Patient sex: M
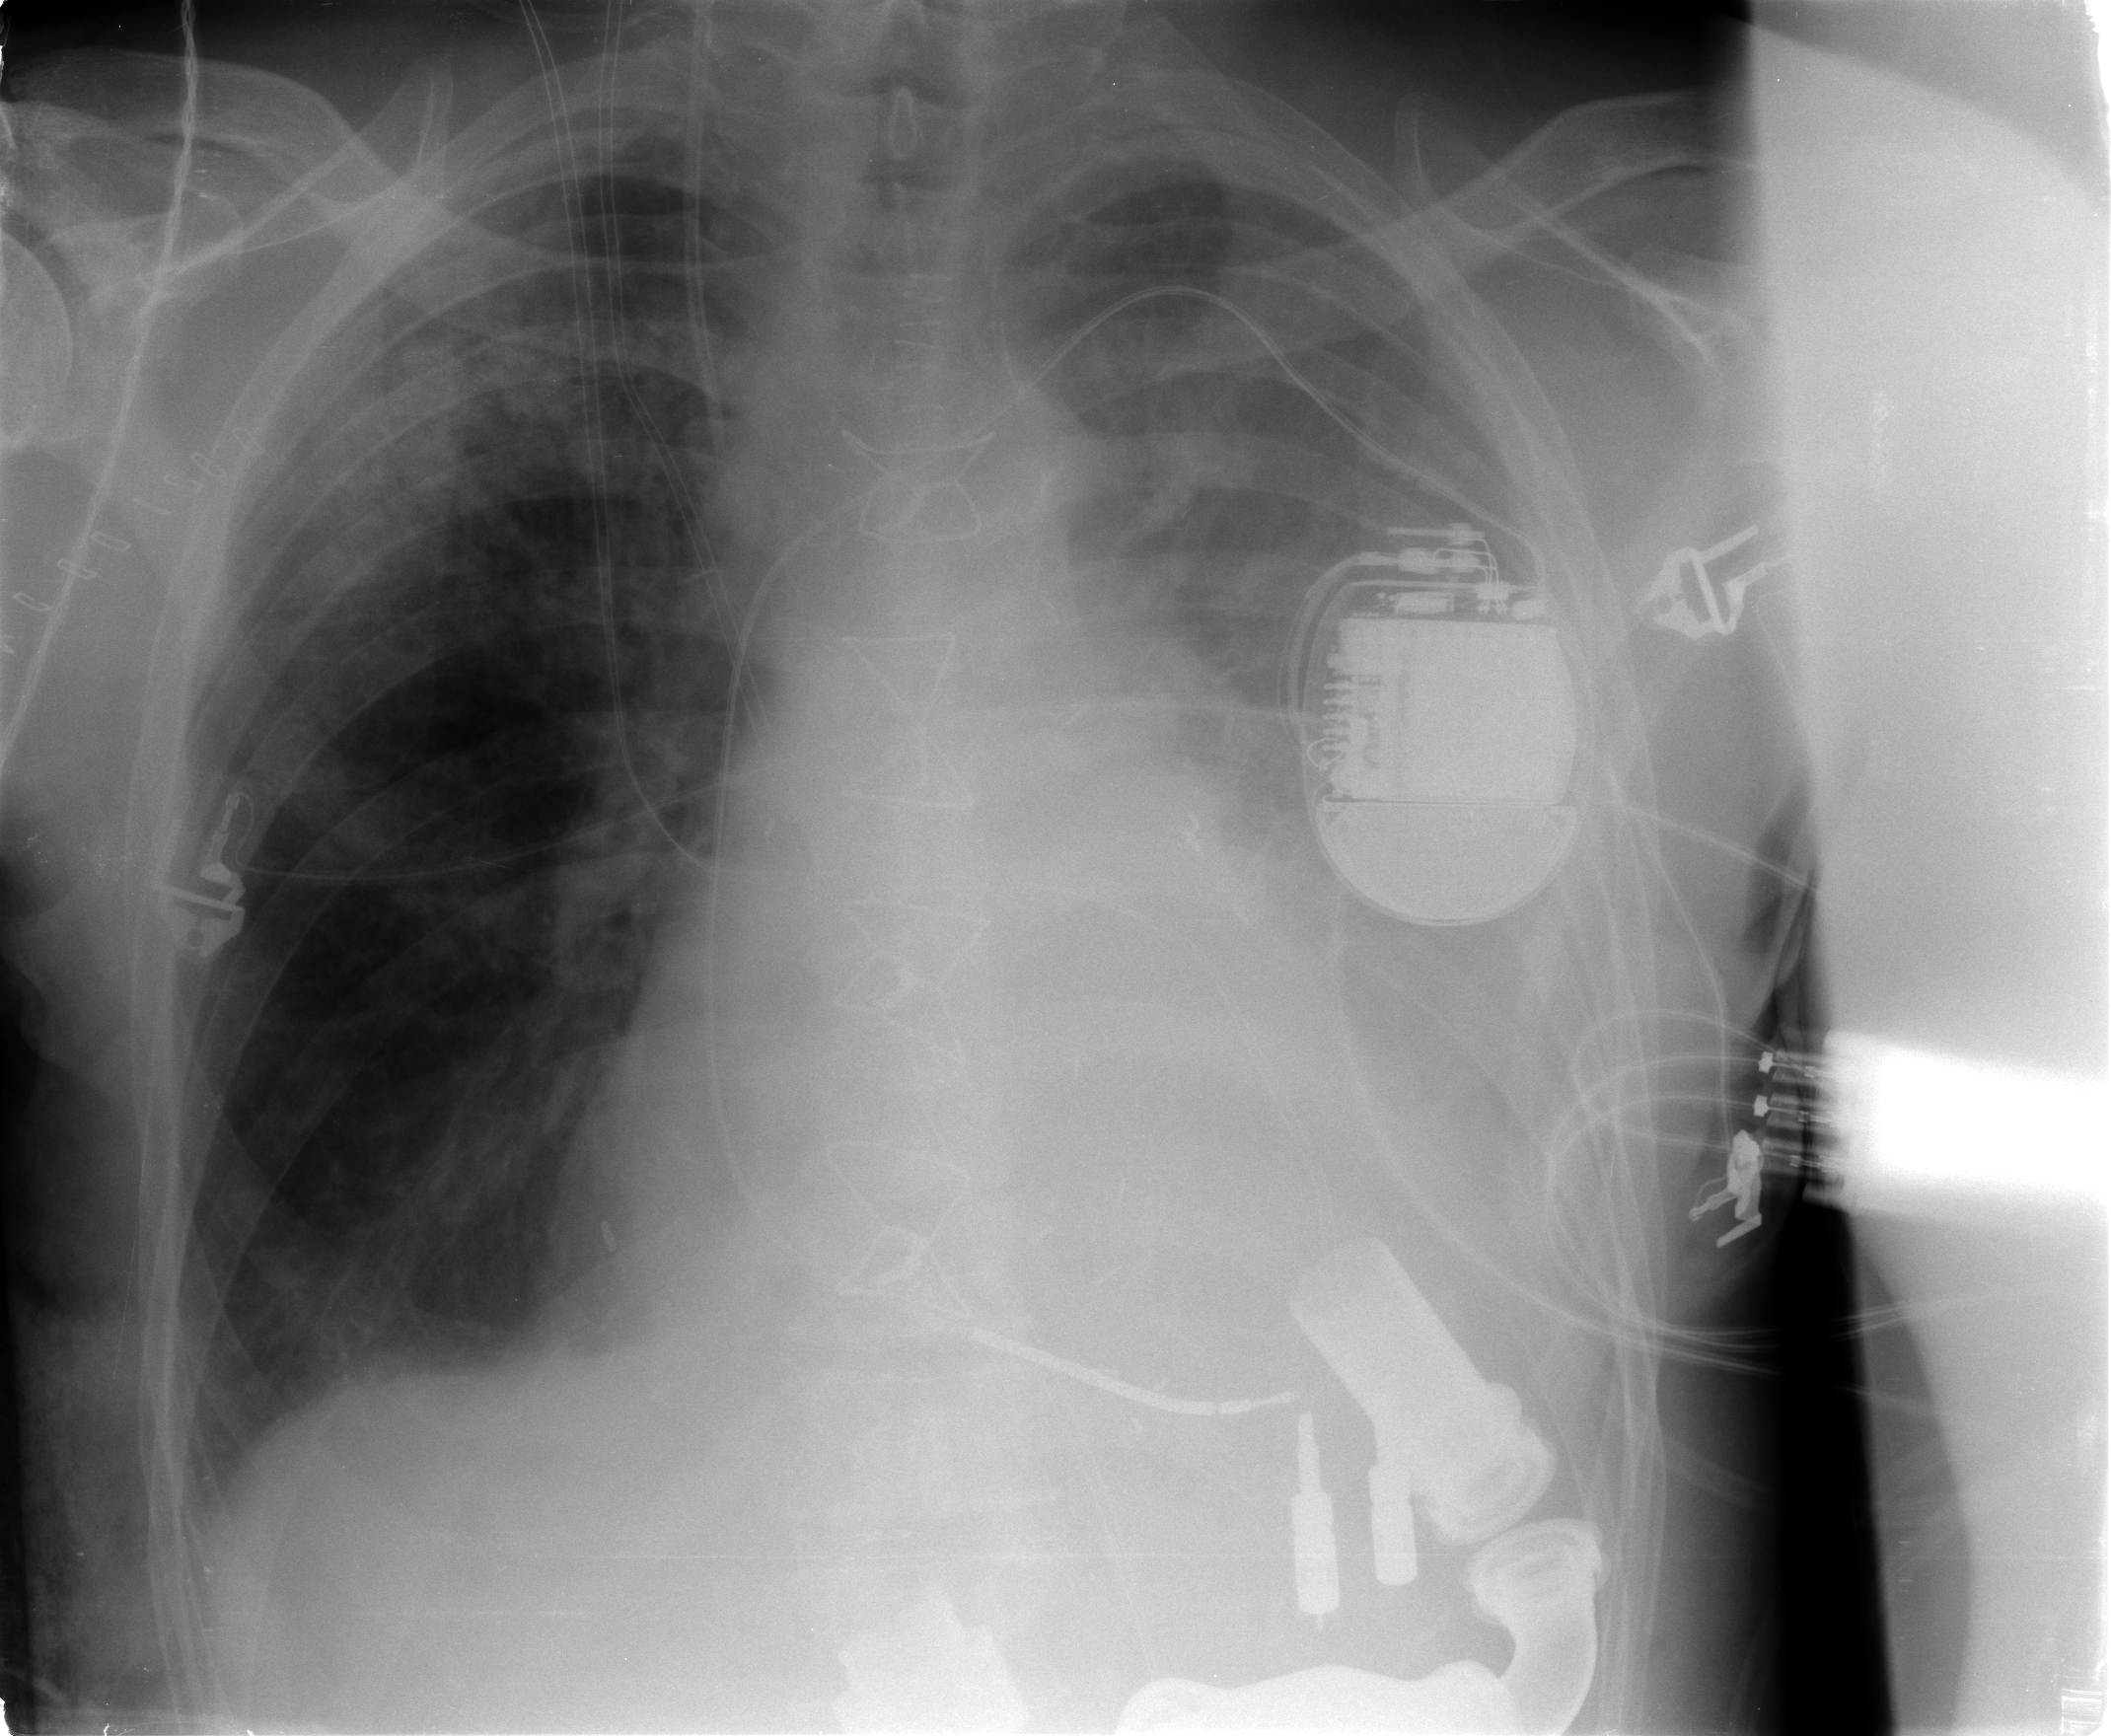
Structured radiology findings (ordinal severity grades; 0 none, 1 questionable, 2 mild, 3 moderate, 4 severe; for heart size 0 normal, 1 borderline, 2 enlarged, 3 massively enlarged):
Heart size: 2
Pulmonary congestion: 3
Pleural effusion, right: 0
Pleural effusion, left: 3
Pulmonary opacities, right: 3
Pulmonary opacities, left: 0
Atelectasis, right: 2
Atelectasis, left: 2